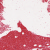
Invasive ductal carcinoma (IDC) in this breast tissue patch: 0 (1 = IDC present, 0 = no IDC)